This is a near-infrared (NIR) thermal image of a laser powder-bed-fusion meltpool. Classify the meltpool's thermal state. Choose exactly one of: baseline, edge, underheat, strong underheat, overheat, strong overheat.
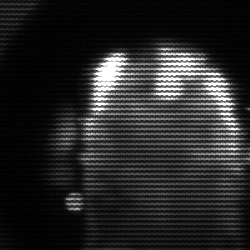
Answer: baseline